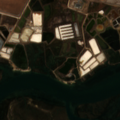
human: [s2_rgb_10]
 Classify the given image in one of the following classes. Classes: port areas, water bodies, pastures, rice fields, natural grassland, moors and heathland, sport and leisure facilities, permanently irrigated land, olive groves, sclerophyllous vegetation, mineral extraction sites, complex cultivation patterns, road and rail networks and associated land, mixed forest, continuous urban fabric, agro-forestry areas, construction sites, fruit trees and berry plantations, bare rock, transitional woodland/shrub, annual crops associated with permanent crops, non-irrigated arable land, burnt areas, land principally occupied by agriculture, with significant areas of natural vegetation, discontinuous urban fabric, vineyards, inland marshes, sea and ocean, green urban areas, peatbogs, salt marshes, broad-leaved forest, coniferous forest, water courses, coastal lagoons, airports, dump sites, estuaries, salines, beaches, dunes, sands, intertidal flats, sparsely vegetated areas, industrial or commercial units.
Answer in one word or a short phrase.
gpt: airports, salt marshes, salines, coastal lagoons